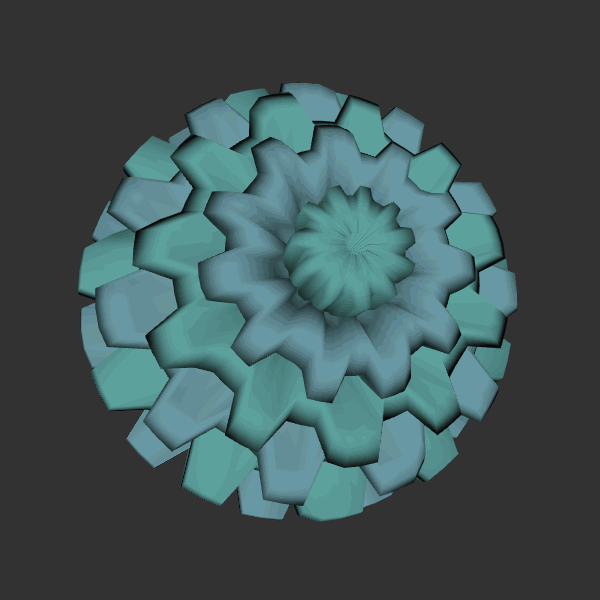
Background: dark